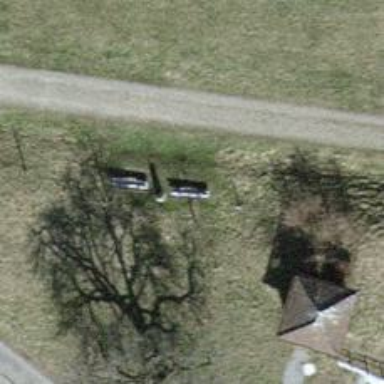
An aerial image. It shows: Brown bench.